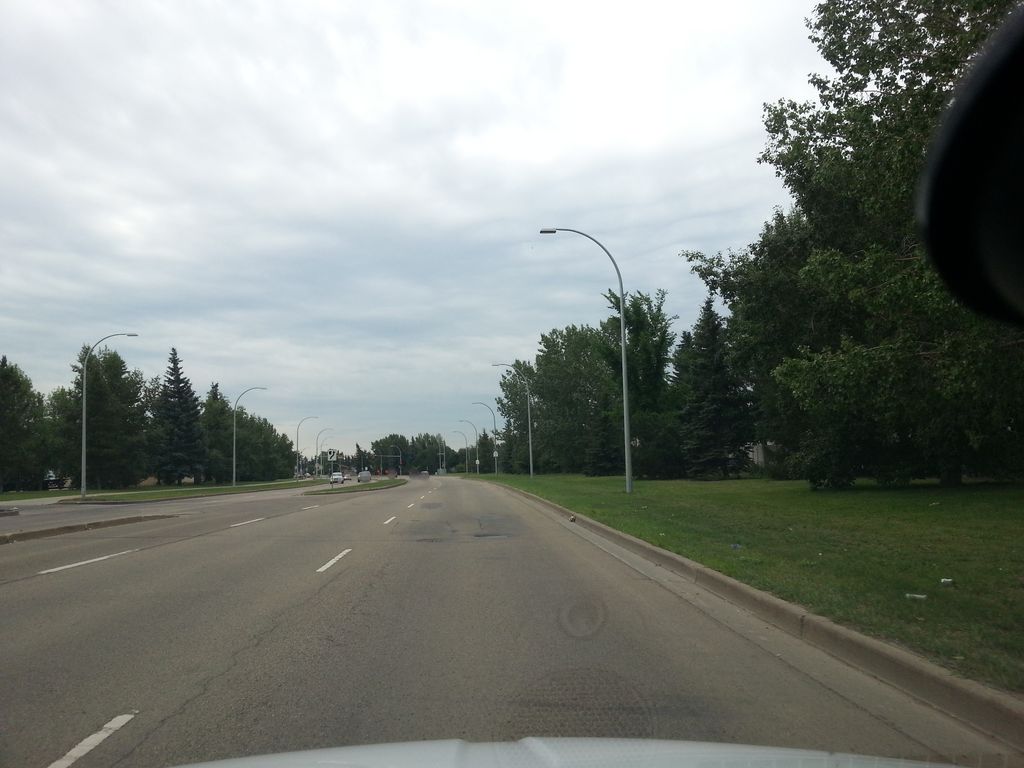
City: edmonton